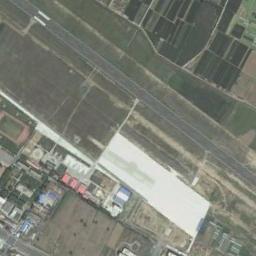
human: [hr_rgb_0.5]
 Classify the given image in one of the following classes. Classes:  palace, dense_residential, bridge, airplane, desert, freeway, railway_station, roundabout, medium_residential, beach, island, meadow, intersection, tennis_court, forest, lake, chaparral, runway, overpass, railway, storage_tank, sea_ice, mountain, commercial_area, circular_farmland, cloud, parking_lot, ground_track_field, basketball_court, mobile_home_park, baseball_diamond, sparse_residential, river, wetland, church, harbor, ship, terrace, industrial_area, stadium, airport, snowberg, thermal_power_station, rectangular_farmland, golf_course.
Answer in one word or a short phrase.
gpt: airport